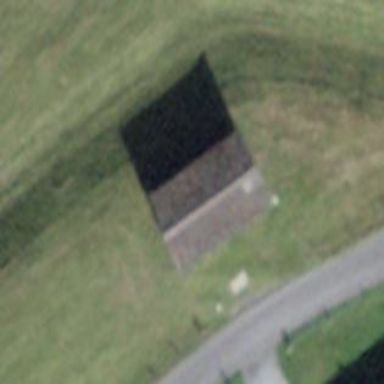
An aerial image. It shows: Shed.